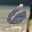
Label: 6